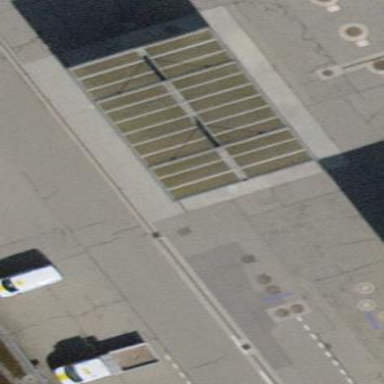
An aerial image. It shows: Fuel station with roof.